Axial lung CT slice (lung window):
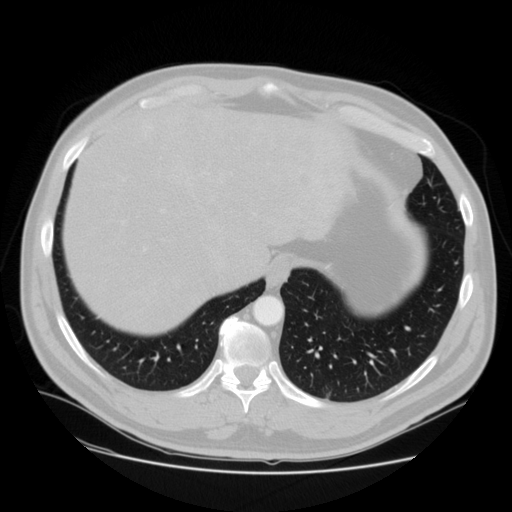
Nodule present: no